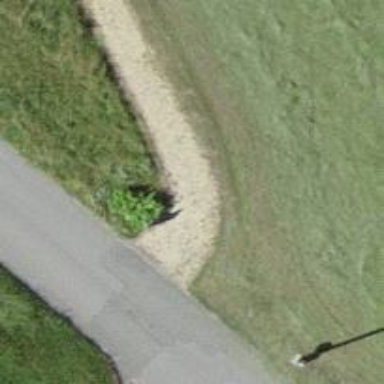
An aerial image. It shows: Path with fine gravel surface.